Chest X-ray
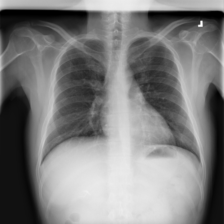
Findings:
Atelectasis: negative
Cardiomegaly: negative
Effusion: negative
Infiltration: negative
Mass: negative
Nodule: negative
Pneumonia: negative
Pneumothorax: negative
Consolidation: negative
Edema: negative
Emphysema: negative
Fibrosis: negative
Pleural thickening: negative
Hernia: negative